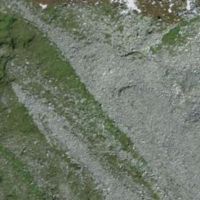
EUNIS habitat code: 26
Species observed at this site:
Anthus spinoletta